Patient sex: M
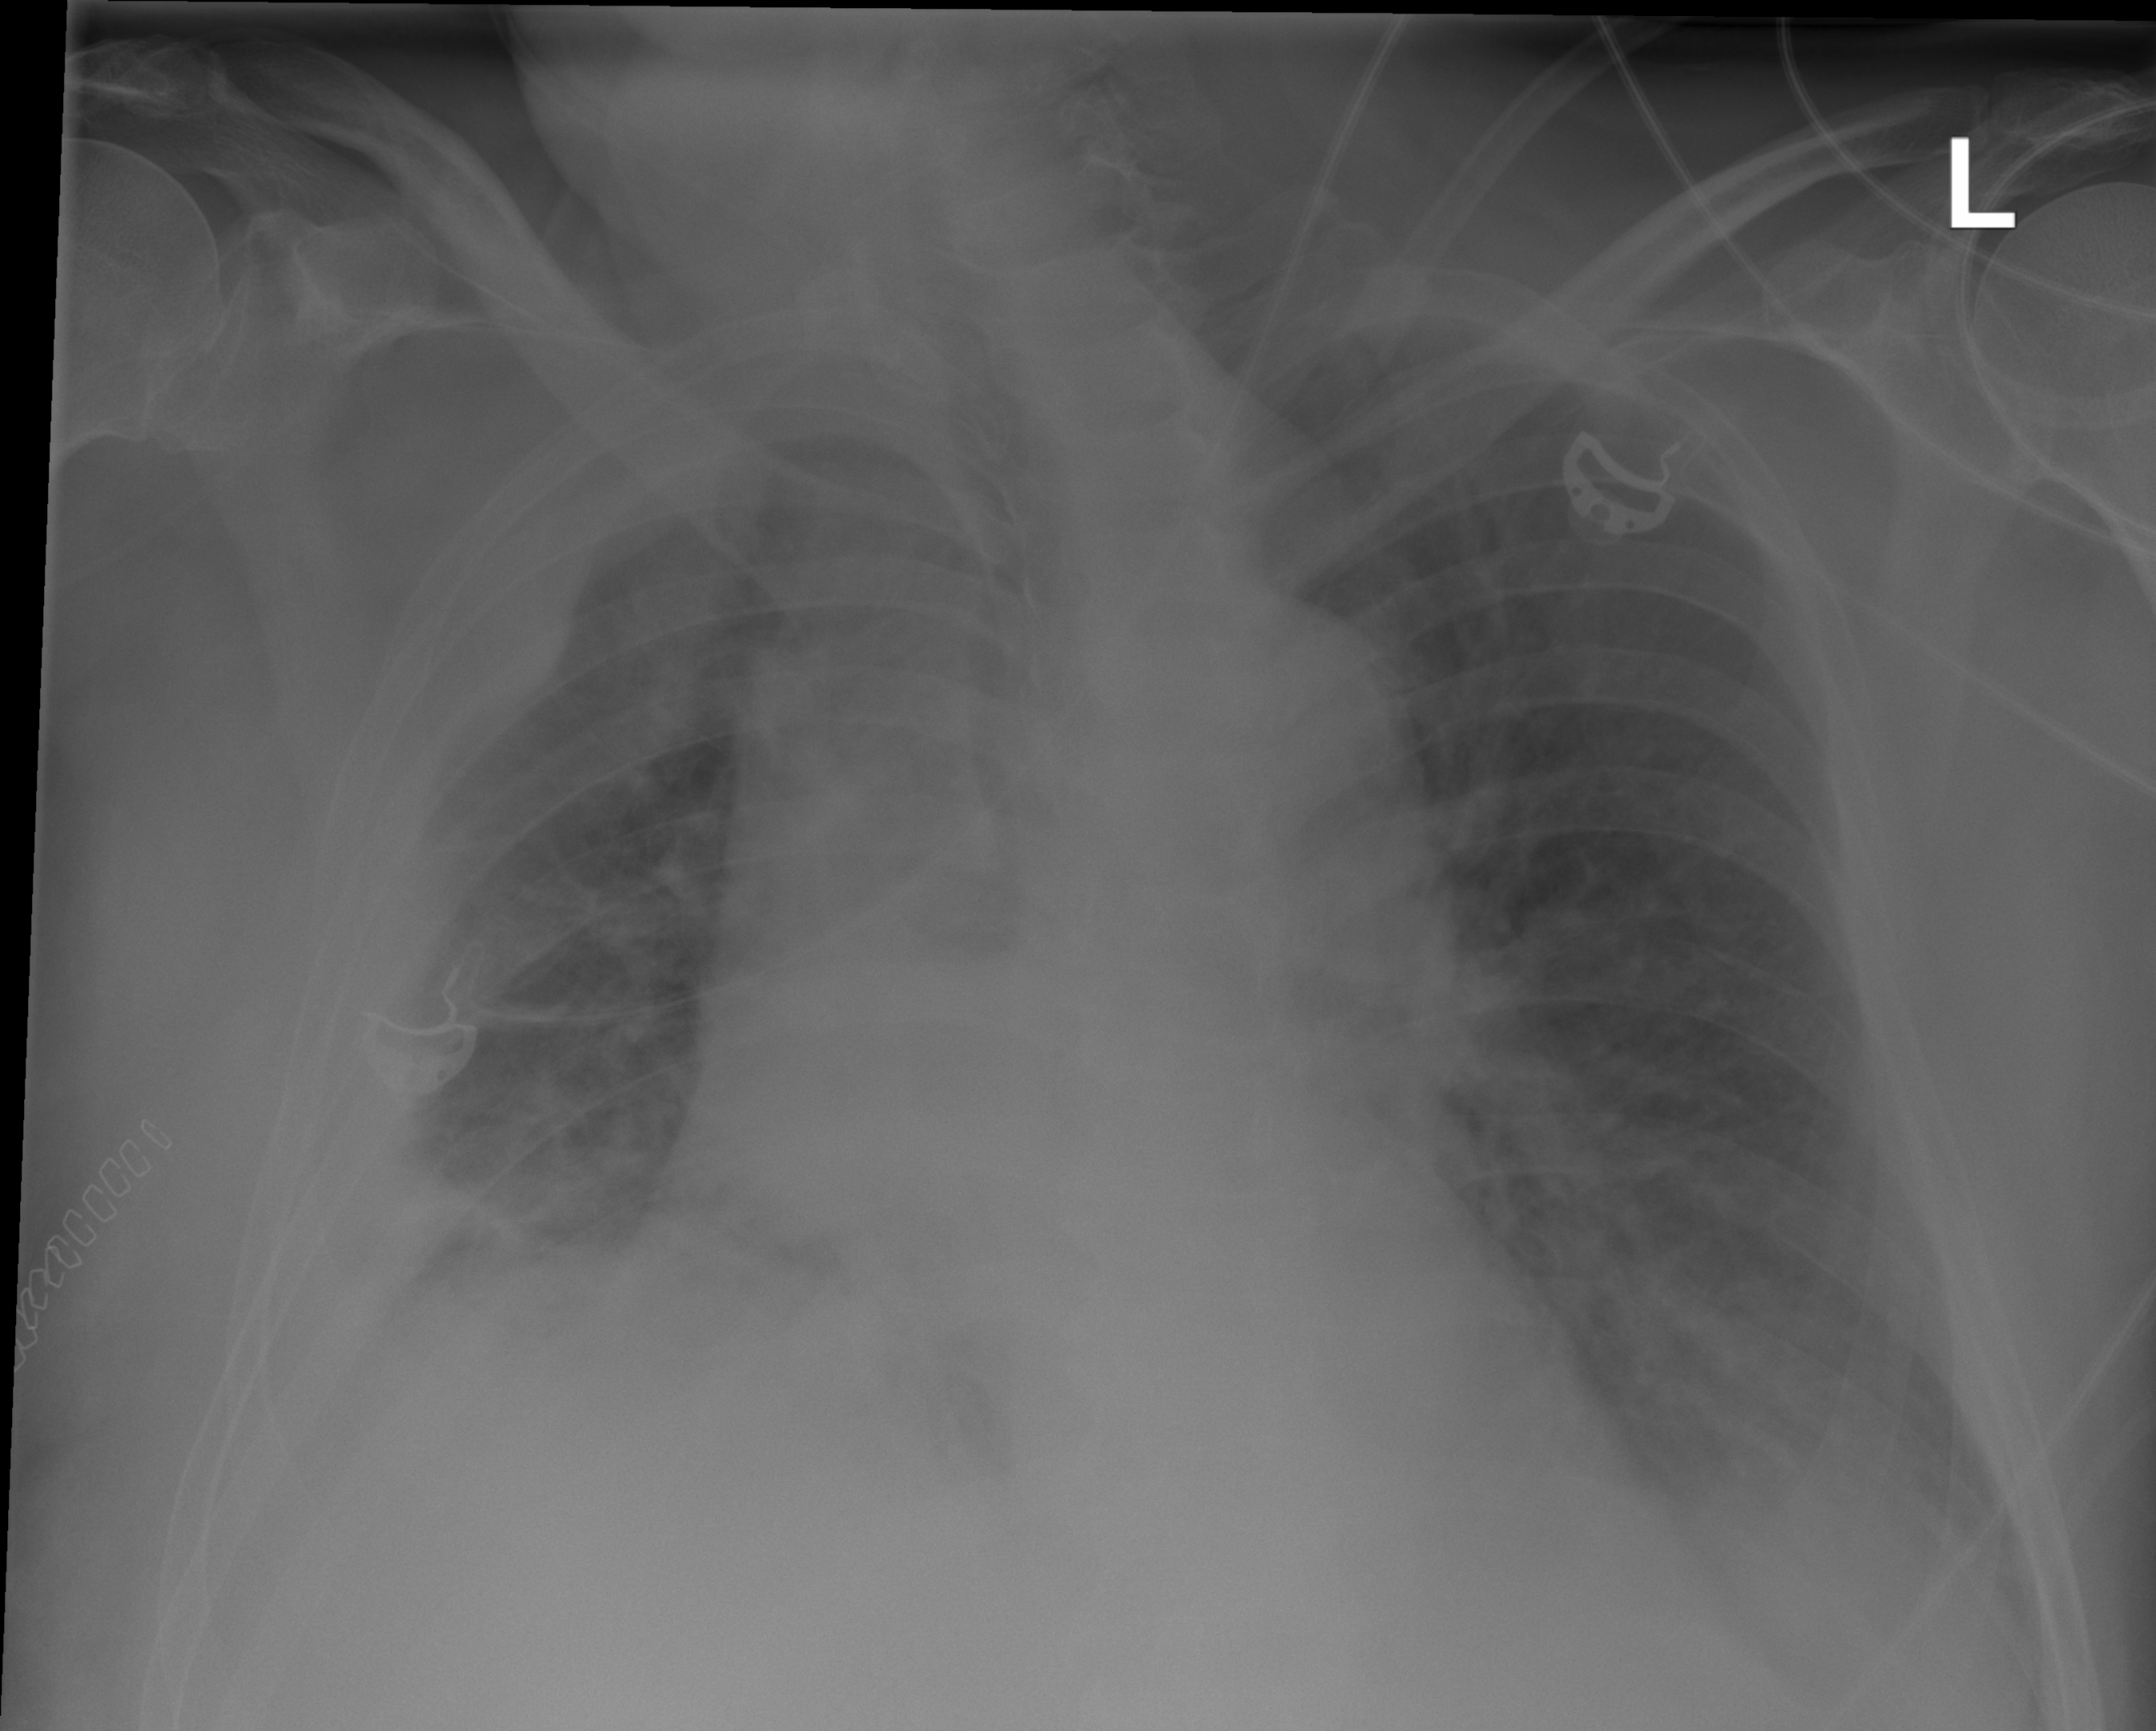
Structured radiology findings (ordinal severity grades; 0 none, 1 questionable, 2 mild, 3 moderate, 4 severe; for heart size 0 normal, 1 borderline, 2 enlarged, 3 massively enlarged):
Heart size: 1
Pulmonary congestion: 0
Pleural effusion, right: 3
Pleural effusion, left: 2
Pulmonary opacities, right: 2
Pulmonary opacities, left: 0
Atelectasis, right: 2
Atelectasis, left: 0